Question: i work on project asp.net and vb .net , i want asking how i want to create a beautiful and smart look of my navigation menu bar in asp.net because currently i just use default navigation menu . it look like normal . i want to design like beautiful and look professional. any one can suggest and also can share the tips or instruction for i learn and do it by myself.
'''
enter code here' <asp:Menu ID="NavigationMenu" runat="server" CssClass="menu" EnableViewState="false" IncludeStyleBlock="false" Orientation="Horizontal">
<Items>
<asp:MenuItem NavigateUrl="~/Default.aspx" Text="List Request"/>
<asp:MenuItem NavigateUrl="~/Request.aspx" Text="Request Section"/>
<asp:MenuItem NavigateUrl="~/defevo2.aspx" Text="Evalution Section"/>
<asp:MenuItem NavigateUrl="~/Decision.aspx" Text="Decision Section"/>
<asp:MenuItem NavigateUrl="~/closeup.aspx" Text="User Close Up Section"/>
</Items>
</asp:Menu>'
'''
but his look like simple design. i want more attractive look. here my nagivation pictures

i want it look more beautiful and smart for navigation menu
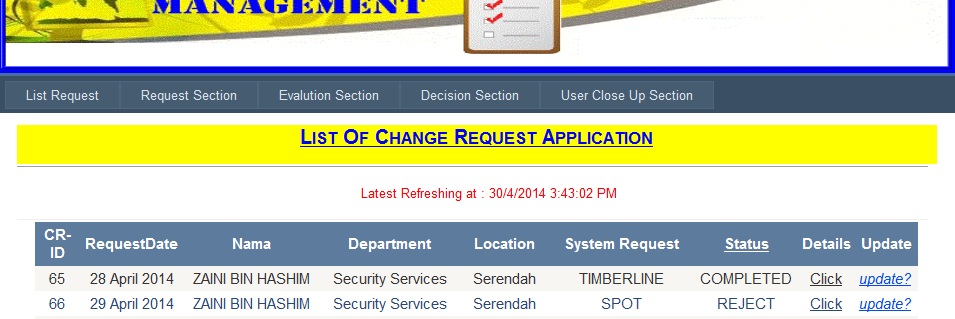
Answer: Rather keep the ASP:Menu. It is the most future proof option. If you want to make it look good, look at some CSS styling examples on the net, or you may even find some AJAX menu extensions if you hunt.
See:
<URL>
<URL>
for some further tips
Also look at <URL> for some UL styling tips that can be adapted to work with a server menu.